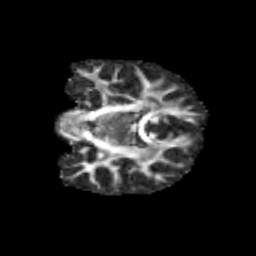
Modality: FA
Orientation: coronal
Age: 12
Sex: male
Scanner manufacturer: siemens
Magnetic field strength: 3 T
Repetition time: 3.8 s
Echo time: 0.07 s